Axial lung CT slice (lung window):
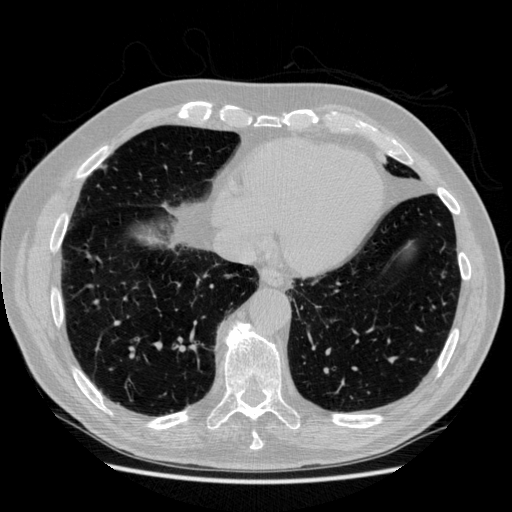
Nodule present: no